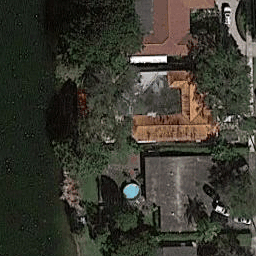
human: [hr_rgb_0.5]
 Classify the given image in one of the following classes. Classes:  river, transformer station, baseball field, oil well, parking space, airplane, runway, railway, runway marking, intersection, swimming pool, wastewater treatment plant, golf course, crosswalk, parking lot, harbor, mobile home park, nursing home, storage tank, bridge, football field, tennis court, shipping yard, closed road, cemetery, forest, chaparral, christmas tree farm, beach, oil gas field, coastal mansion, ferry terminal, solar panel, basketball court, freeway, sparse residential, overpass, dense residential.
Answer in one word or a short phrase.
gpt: coastal mansion